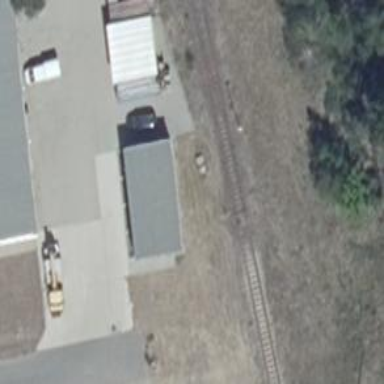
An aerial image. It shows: Railway switch.